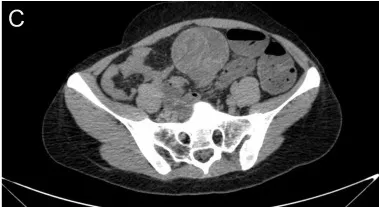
Multiple air-fluid levels due to. A 6.1 x 5.7-cm, approximately spherical, well-delineated heterogeneous cystic, and ,hyperdense jejunal mass.
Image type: radiology (ct)